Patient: sex F, age 64
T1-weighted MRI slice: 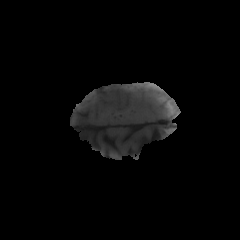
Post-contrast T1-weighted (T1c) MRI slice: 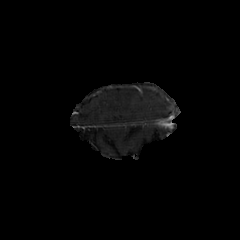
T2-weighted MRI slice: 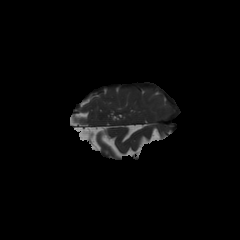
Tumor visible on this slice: no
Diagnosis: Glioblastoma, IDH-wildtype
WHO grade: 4